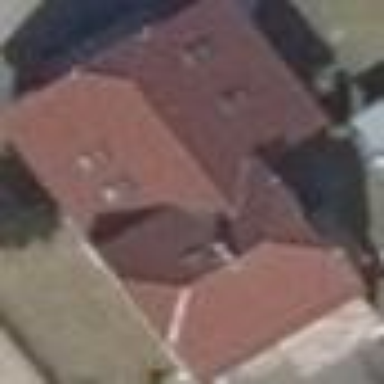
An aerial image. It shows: Detached building with gambrel roof.